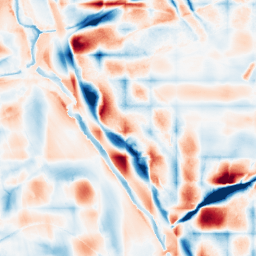
Category: wavelet
Decomposition family: wavelet_biorthogonal
Decomposition parameters: wavelet: bior2.4
level: 5
Upsampling method: edge_directed
Upsampling parameters: scale: 4
Upsampling scale: 4